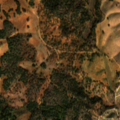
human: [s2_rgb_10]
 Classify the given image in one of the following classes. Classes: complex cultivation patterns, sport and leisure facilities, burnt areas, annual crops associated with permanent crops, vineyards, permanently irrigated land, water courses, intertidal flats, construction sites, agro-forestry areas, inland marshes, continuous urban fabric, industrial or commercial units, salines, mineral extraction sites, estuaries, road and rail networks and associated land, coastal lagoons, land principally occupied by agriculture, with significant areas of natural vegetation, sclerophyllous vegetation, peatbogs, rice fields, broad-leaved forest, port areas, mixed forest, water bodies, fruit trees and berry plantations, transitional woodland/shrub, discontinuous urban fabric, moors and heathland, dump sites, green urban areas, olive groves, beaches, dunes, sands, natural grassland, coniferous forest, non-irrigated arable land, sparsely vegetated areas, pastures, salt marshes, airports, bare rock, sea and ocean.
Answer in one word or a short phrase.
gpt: non-irrigated arable land, land principally occupied by agriculture, with significant areas of natural vegetation, broad-leaved forest, transitional woodland/shrub